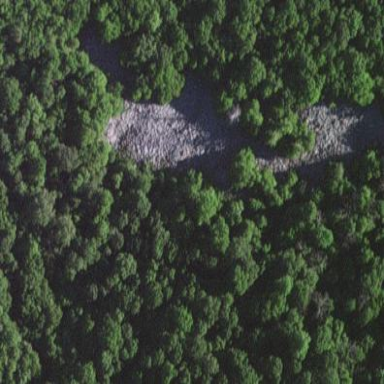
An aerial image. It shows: Natural scree.